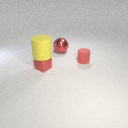
large red metal sphere behind small red rubber cylinder